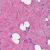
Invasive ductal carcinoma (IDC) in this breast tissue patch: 0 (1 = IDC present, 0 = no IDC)